Chest X-ray:
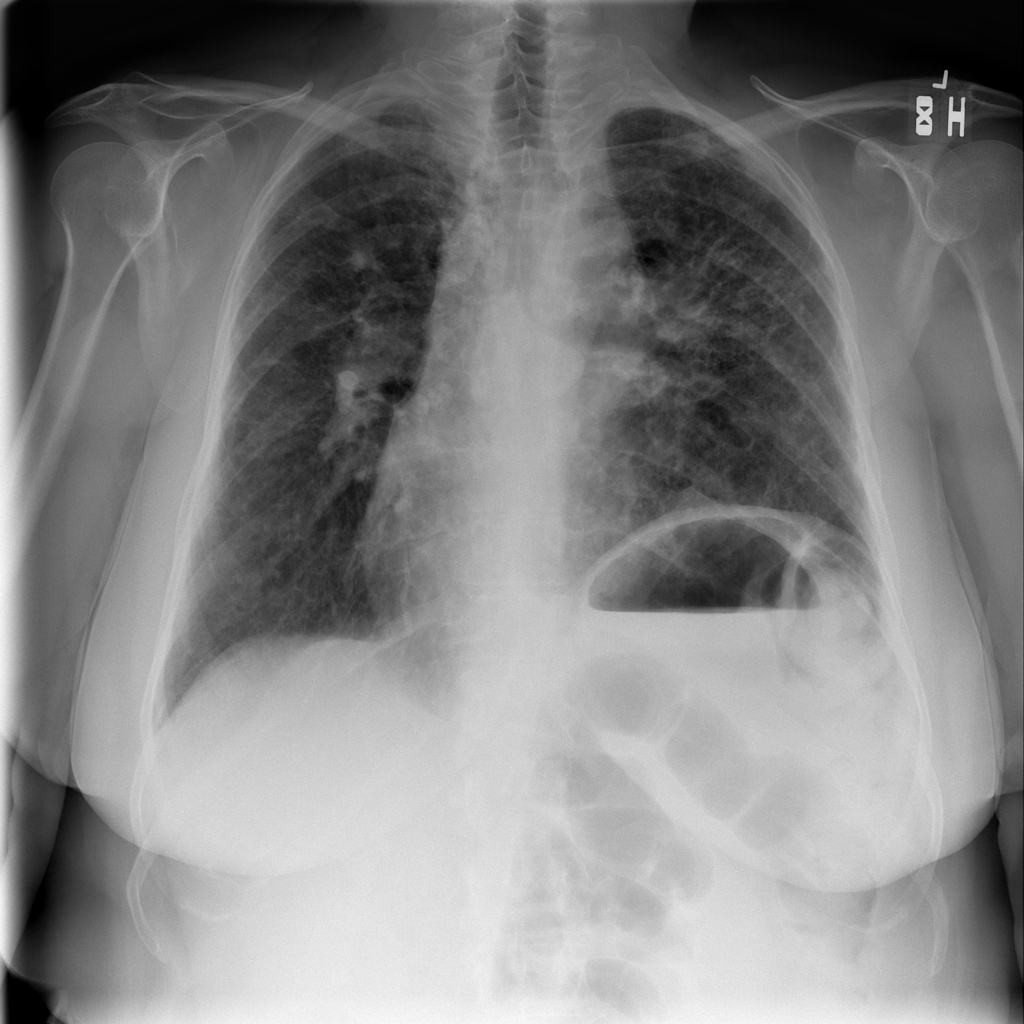
Findings: Fibrosis, Calcification
No abnormal finding: no